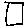
Label: square